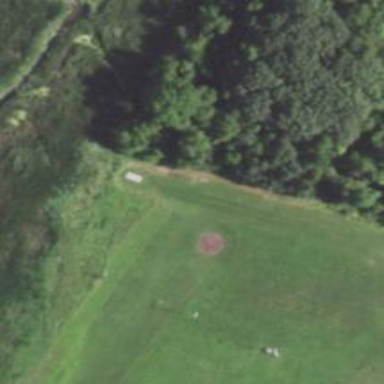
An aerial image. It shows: Disc golf hole.